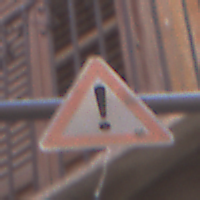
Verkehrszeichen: Gefahrenstelle
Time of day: MorningAfternoon
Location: Outdoor (Urban)
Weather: Clear
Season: NotSpecified
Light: Natural